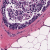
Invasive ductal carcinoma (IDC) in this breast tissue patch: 0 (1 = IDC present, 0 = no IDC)